Question: I want that my Highstock-Chart is very dynamic. I extract the number of series and yAxis from . So I can get e.g. 2 series or 6 or 3 or or or...
But now I have to set the code for the yAxis and series according to the number of series that are arriving. And if is e.g. 2 long the program should jump in the accordingly if-condition.
But that doesn't work in real life. Here is my code. What can I do instead? Can't I use JavaScript in Highstock-Code?

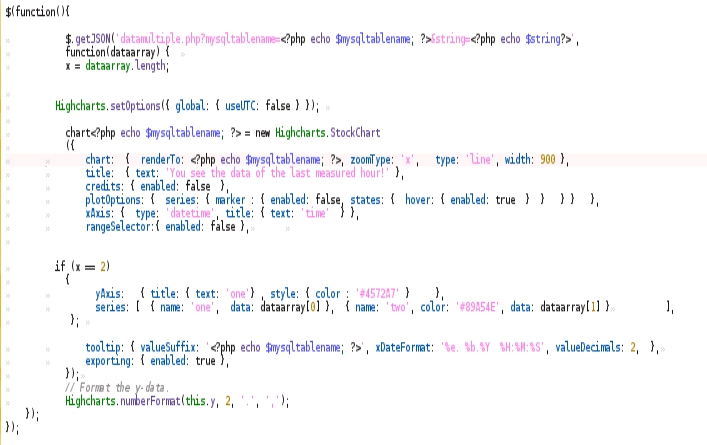
Answer: No you can't, and it's not because Highstock, but Javascript langauge.
When you create chart in that way:
'''
new Highcharts.StokChart({
//options
})
'''
you are passing a literal '{ abc: something, xyz: somethineElse }' where you can't put if-else conditions.
I think you can create something like this:
'''
var xAxis,
series;
if(x == 2) {
xAxis = { /* options */ };
series = [ /* options */ ];
} else {
// something else
}
var chartName = new Highcharts.StockChart({
xAxis: xAxis,
series: series
});
'''